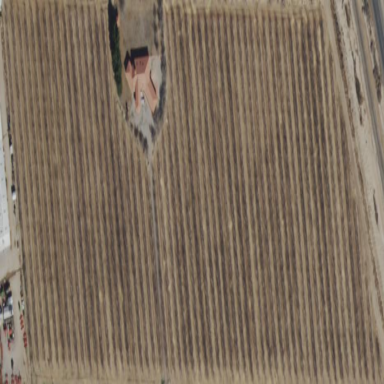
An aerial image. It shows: Orchard.